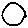
Label: circle